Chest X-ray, PA view. Patient: 33 years old, sex M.
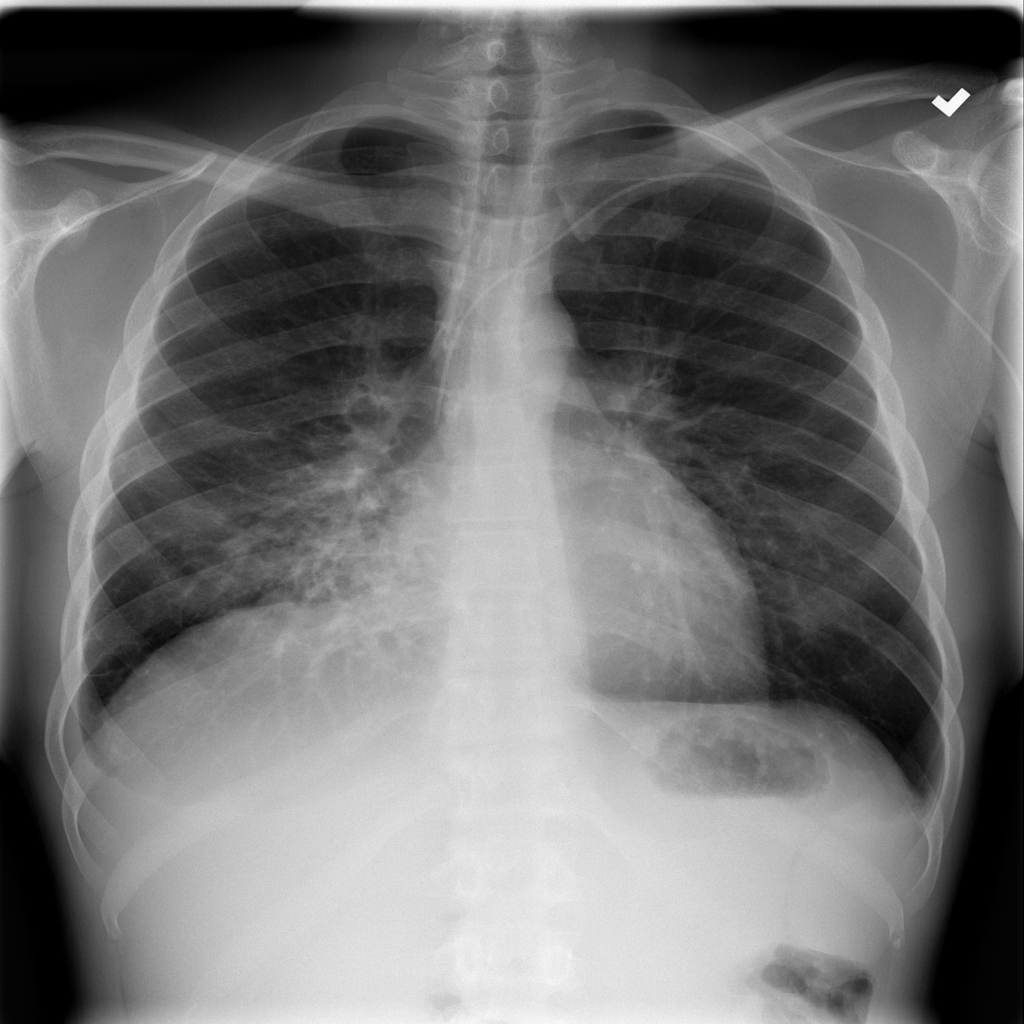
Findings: Effusion, Infiltration